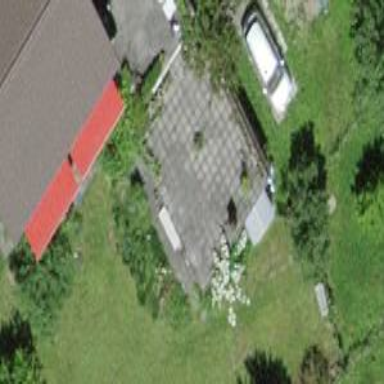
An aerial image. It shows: Bungalow.